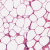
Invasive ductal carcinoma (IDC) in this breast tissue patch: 0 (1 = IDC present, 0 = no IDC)